Field crop: maize
Growth stage: 1
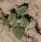
Species: chenopodium